Question: I have small test project to test Spring annotations:

where in 'nejake.properties' is:
'''
klucik = hodnoticka
'''
and in 'App.java' is:
'''
@Configuration
@PropertySource("classpath:/com/ektyn/springProperties/nejake.properties")
public class App
{
@Value("${klucik}")
private String klc;
public static void main(String[] args)
{
AnnotationConfigApplicationContext ctx1 = new AnnotationConfigApplicationContext();
ctx1.register(App.class);
ctx1.refresh();
//
App app = new App();
app.printIt();
}
private void printIt()
{
System.out.println(klc);
}
}
'''
It should print 'hodnoticka' on console, but prints 'null' - String value is not initialized. My code is bad - at the moment I have no experience with annotation driven Spring. What's bad with code above?
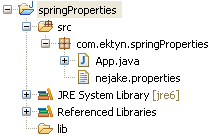
Answer: You created the object yourself
'''
App app = new App();
app.printIt();
'''
how is Spring supposed to manage the instance and inject the value?
You will however need
'''
@Bean
public static PropertySourcesPlaceholderConfigurer propertySourcesPlaceholderConfigurer() {
return new PropertySourcesPlaceholderConfigurer();
}
'''
to make the properties available. Also, because the 'App' bean initialized for handling '@Configuration' is initialized before the resolver for '@Value', the value field will not have been set. Instead, declare a different 'App' bean and retrieve it
'''
@Bean
public App appBean() {
return new App();
}
...
App app = (App) ctx1.getBean("appBean");
'''